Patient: sex M, age 65
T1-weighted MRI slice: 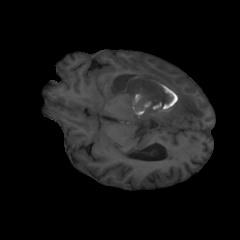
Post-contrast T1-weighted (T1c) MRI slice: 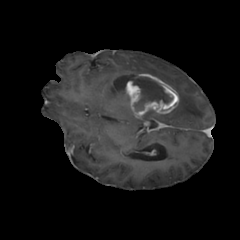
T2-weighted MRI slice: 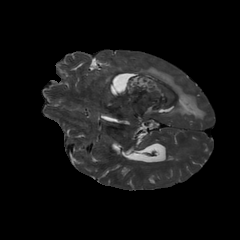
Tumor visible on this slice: yes
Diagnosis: Glioblastoma, IDH-wildtype
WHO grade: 4